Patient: sex M, age 34
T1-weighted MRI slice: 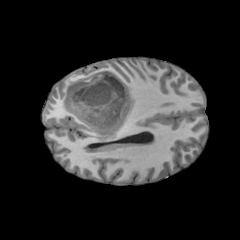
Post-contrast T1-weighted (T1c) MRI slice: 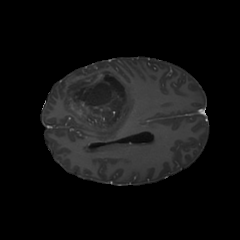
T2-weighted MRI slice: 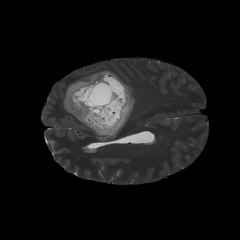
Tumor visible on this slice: yes
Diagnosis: Astrocytoma, IDH-mutant
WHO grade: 4